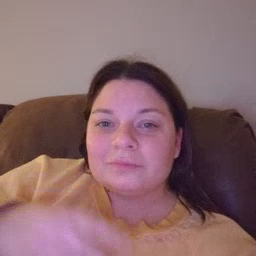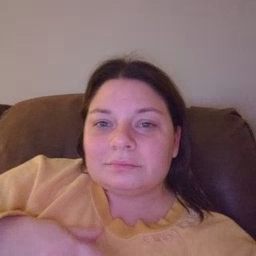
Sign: no